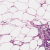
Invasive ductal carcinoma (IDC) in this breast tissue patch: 1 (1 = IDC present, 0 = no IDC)